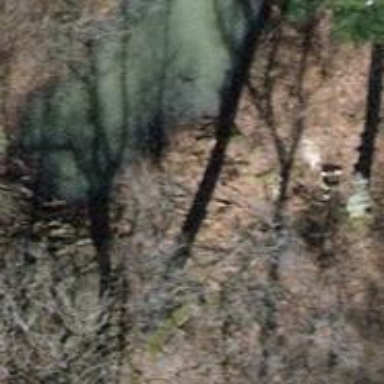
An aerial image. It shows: Pond surrounded by natural water.